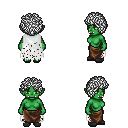
a pixel art fantasy rpg character, female body template, orc, green skin, white tattered cape, robe skirt, white curly afro hairstyle, gray slippers, four views (front, back, left, right), 2x2 character sprite sheet, small pixel art, hard edges, no anti-aliasing